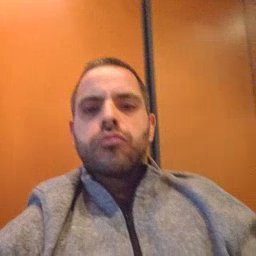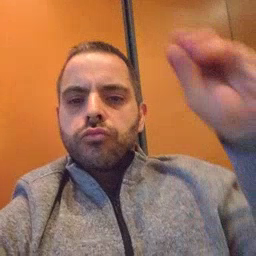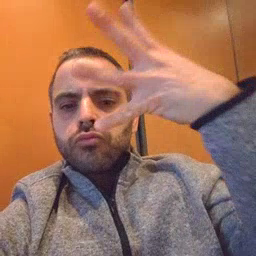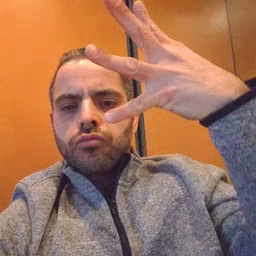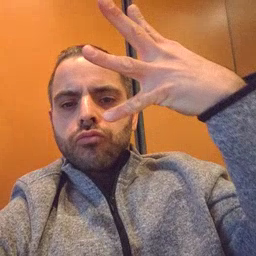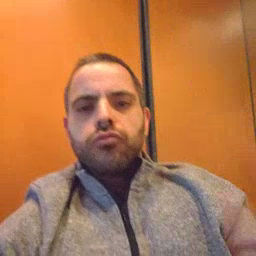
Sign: sun